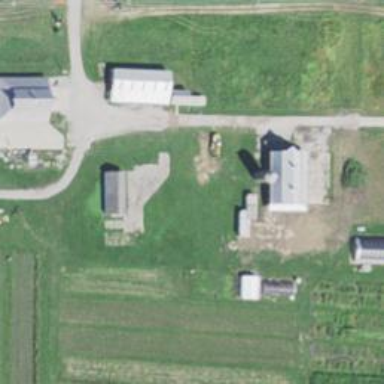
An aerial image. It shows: Farmyard in historic district.